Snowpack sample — Buffalo Mountain, Silverthorne, Colorado, USA (1/25/25, 10:11 AM MST)
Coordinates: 39.6222, -106.1139
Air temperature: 22 °F
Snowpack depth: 110 cm
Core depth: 40 cm
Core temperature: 46.4 °F
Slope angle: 12°, slope face: 102°
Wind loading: high
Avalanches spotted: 0
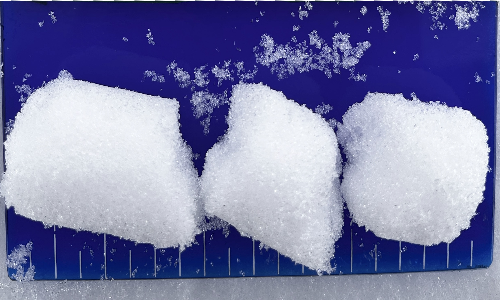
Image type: core
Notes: No avalanches nearby, collected on the outskirts of a fire break 15 meters from the treeline, on way to Buffalo and Red Mountain